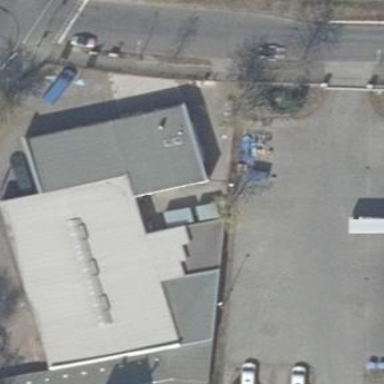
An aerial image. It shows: Commercial building.